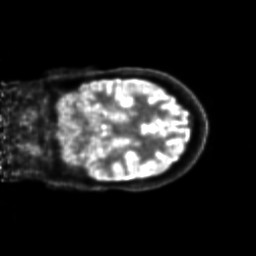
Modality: PET
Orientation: coronal
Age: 23
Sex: male
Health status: ill